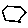
Label: hexagon